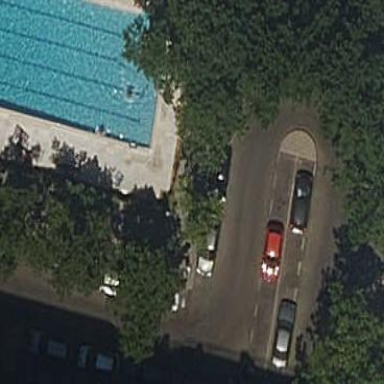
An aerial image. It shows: Swimming pool located in leisure land.